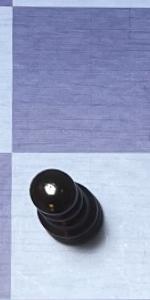
Label: Pawn_Black